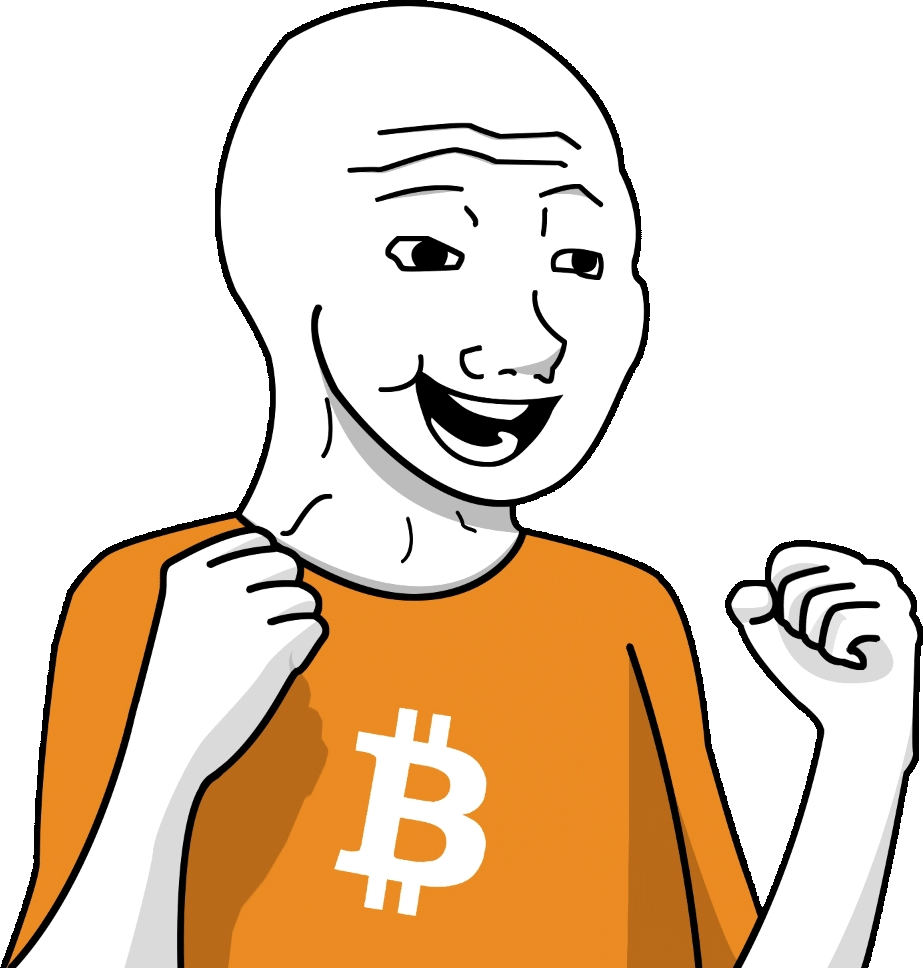
Label: 5_Bloomer